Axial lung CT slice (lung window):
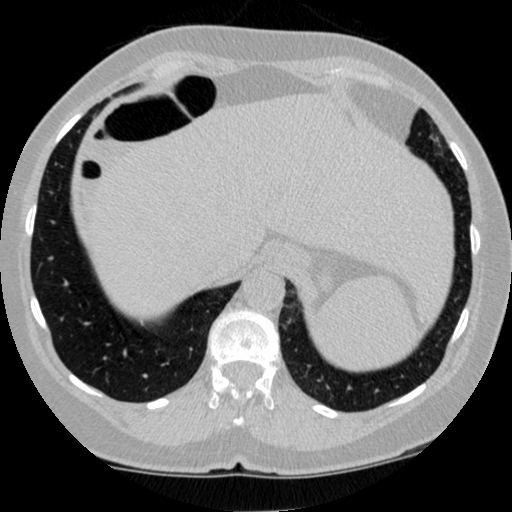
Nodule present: no